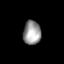
Tissue: prostate
Cell type: T cells
Senescence score: 0.2852
Nuclear area (px): 419
Mean DAPI intensity: 150.857